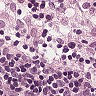
Metastatic tissue present: no